Question: Give me examples jquery select value echo content as:

- -
etc.
My code :
'''
<select>
<option value="Item 2">Item 2</option>
<option value="Item 1">Iteam 1</option>
<!-- ....more -->
<option value="Item more">Item more</option>
</select>
<div class="value1">Content for select item 1</div>
<div class="value2">Content for select item 2</div>
.....
<div class="valuem">Content for select item more</div>
'''
Thanks
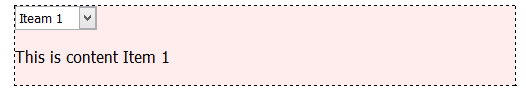
Answer: html
'''
<select>
<option value="Item 1">Item 1</option>
<option value="Item 2">Item 2</option>
<option value="Item 3">Item 3</option>
<option value="Item 4">Item 4</option>
<option value="Item 5">Item 5</option>
<option value="Item 6">Item 6</option>
</select>
<span class="response"></span>
'''
jquery
'''
$(document).ready(function(){
$("select").change(function(){
$(".response").text("This is content "+$(this).val());
});
});
'''
demo <URL>